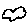
Label: cloud